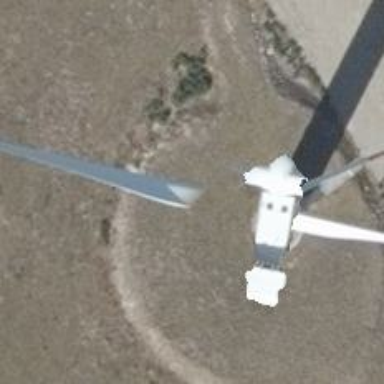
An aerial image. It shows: Wind power generator employing wind turbines.